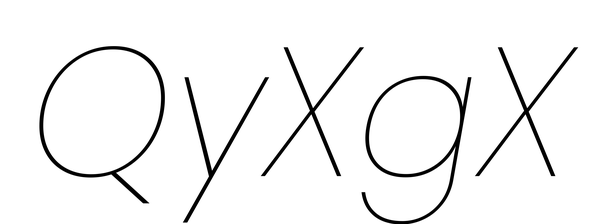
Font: Poppins-ThinItalic